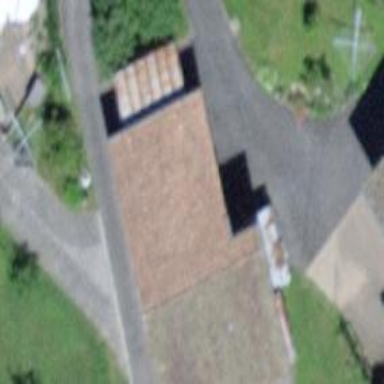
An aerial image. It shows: Barn.